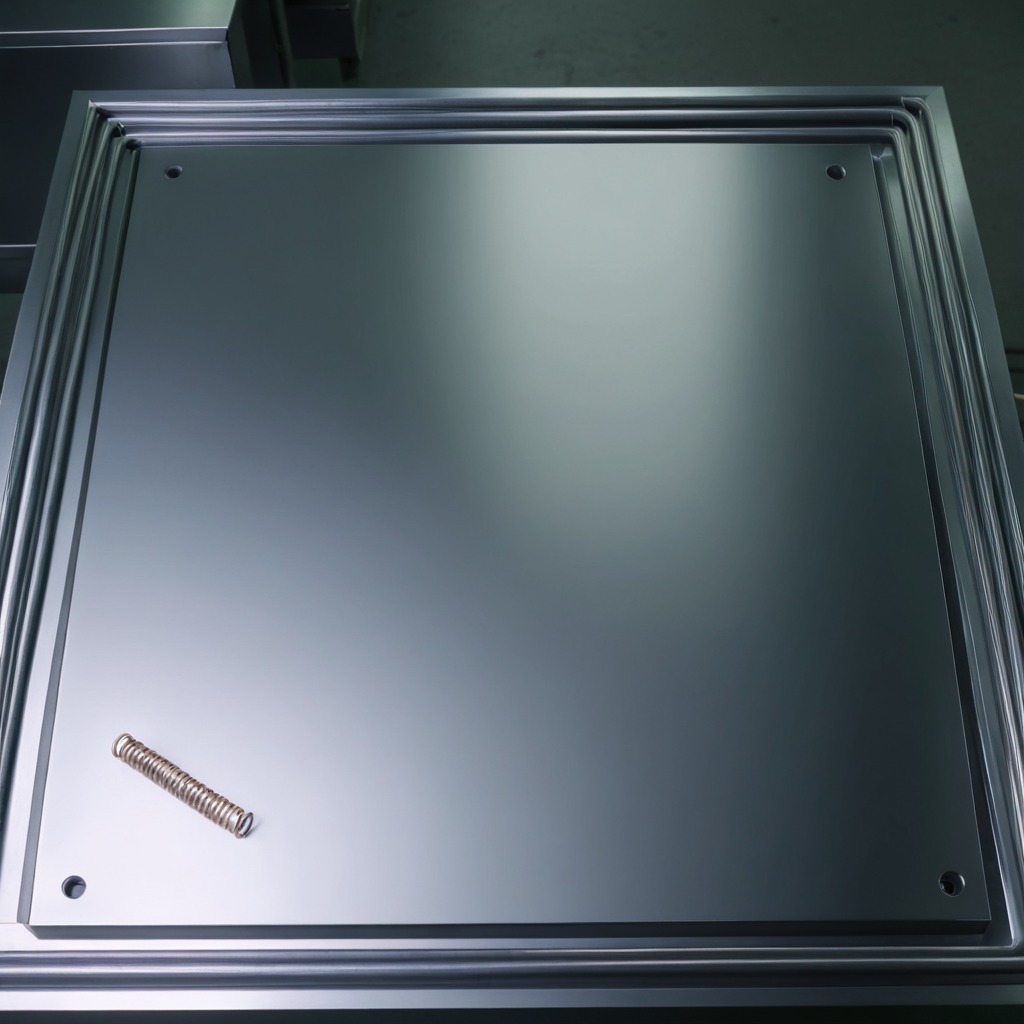
A coiled metal spring is lying on a metal table in a machine shop under fluorescent lights.